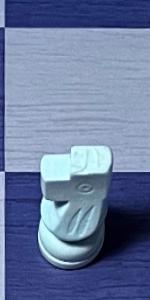
Label: Knight_White